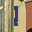
Label: 1